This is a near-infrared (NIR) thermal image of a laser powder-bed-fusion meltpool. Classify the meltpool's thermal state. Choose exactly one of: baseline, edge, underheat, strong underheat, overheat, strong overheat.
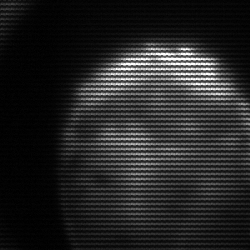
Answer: edge